Aerial crown-view tile of a tropical tree (Barro Colorado Island, Panama), acquired 20250818:
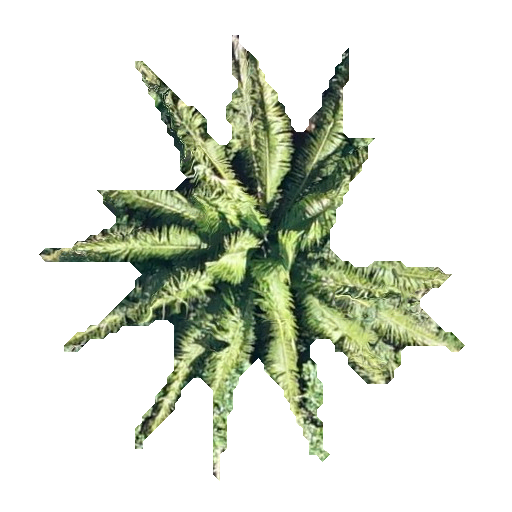
Species: Oenocarpus mapora
GBIF accepted scientific name: Oenocarpus mapora
Crown area: 100.666 m²